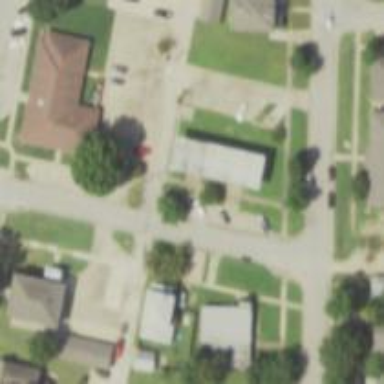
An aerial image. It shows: Alley classified as service road.